Interaction volume radius: 5 \u00c5
Interaction volume height: 10 \u00c5
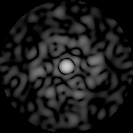
Disorder parameter: 0.8653